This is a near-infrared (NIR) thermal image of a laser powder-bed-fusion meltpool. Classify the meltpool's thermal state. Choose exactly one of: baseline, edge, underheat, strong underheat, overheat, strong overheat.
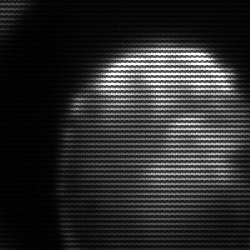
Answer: edge